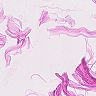
Metastatic tissue present: no